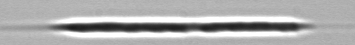
Label: Rhizosolenia